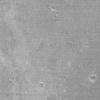
Atmospheric dust classification: not_dusty